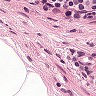
Metastatic tissue present: no